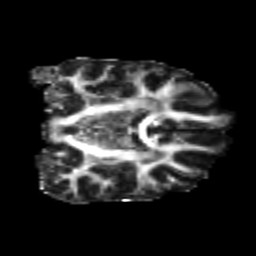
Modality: FA
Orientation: coronal
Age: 20
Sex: female
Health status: healthy
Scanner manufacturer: philips
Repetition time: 7.385 s
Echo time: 0.08599 s